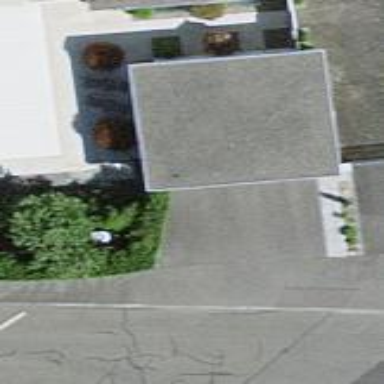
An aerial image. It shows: Garage.